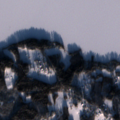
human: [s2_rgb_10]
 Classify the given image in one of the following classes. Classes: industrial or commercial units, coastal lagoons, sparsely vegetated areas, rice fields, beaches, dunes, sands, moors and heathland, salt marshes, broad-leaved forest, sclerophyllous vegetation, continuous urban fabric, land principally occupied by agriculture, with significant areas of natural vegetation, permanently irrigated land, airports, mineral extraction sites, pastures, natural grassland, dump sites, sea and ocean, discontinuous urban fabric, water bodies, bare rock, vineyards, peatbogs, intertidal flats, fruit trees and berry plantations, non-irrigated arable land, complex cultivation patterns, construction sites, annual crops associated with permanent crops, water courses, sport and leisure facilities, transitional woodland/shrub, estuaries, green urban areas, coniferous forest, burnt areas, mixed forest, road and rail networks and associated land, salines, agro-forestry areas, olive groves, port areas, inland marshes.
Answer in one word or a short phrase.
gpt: land principally occupied by agriculture, with significant areas of natural vegetation, broad-leaved forest, mixed forest, water bodies